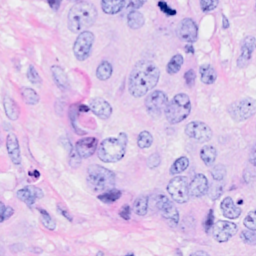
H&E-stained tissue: Breast